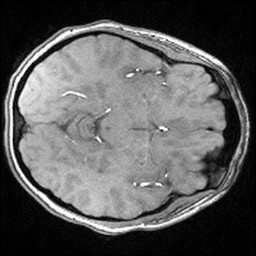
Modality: angio
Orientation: axial
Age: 29
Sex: female
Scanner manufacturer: siemens
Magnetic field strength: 3 T
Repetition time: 0.025 s
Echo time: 0.00334 s